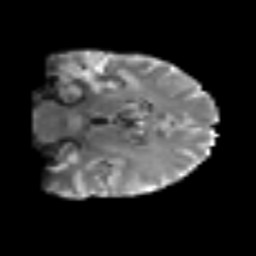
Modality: T2w
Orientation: coronal
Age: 71
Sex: male
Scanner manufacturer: siemens
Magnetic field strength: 3 T
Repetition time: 6.1 s
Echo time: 0.101 s